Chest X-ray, PA view. Patient: 76 years old, sex M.
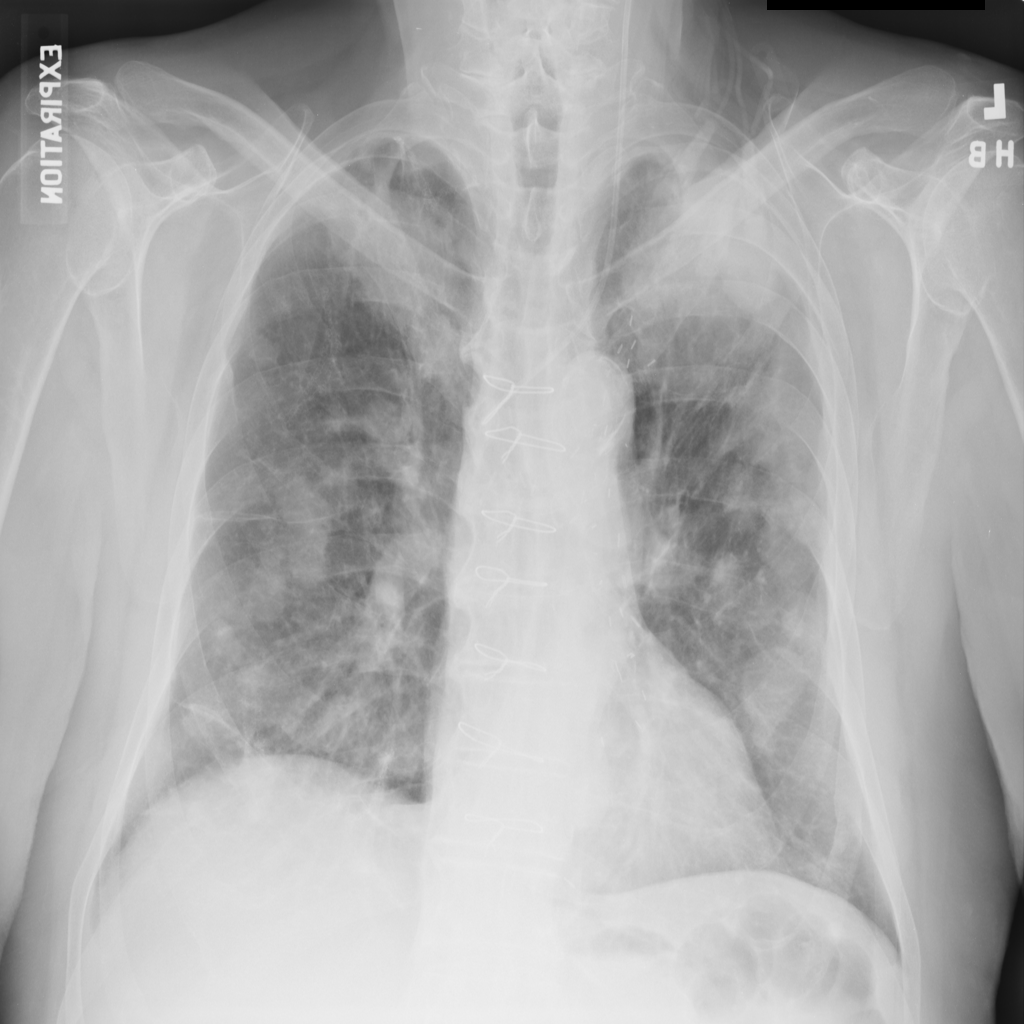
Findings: Mass, Nodule